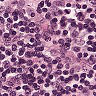
Metastatic tissue present: no